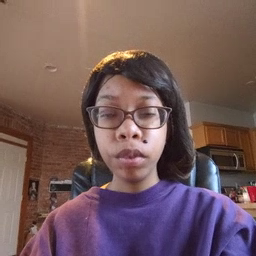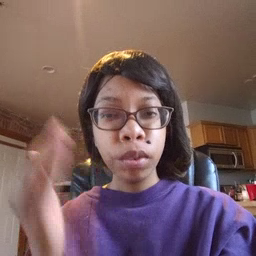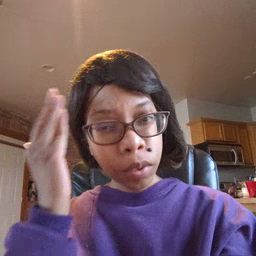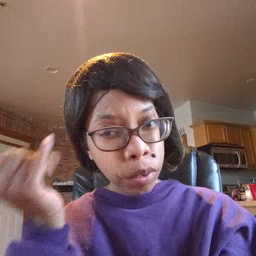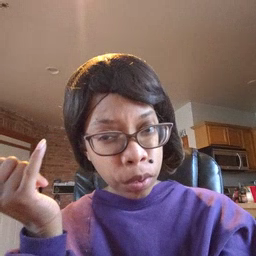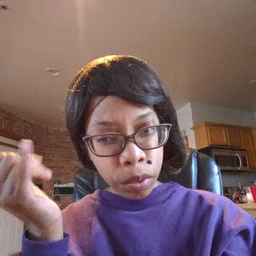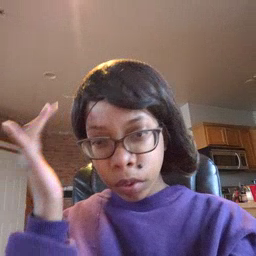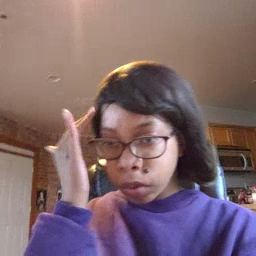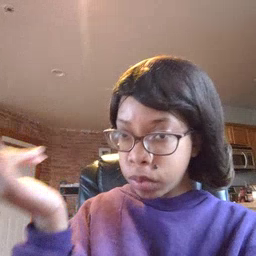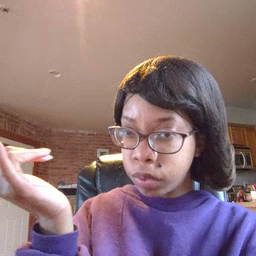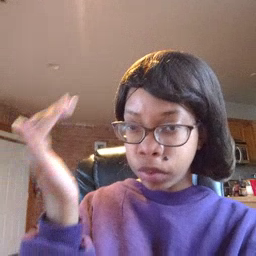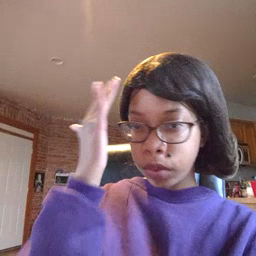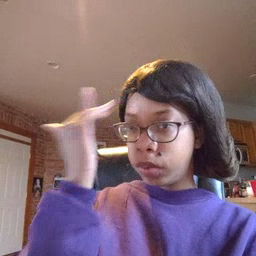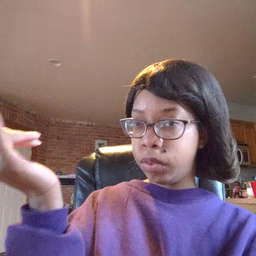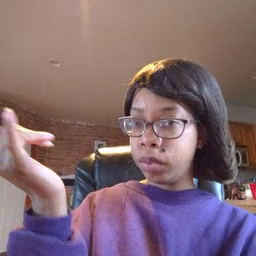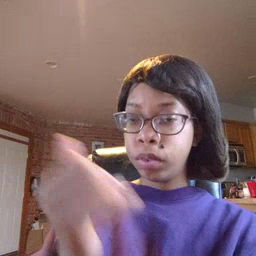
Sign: why